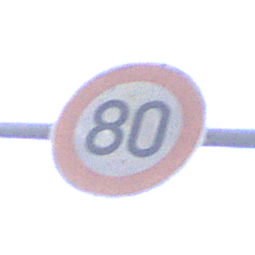
Verkehrszeichen: Geschwindigkeit80
Umgebung: Outdoor, Suburban
Tageszeit: MorningAfternoon
Wetter: PartlyCloudy
Licht: Natural
Jahreszeit: NotSpecified
Kontrast: MediumContrast